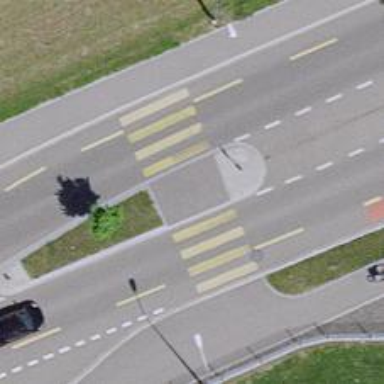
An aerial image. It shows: Primary highway with asphalt surface and designated lane for cyclists.